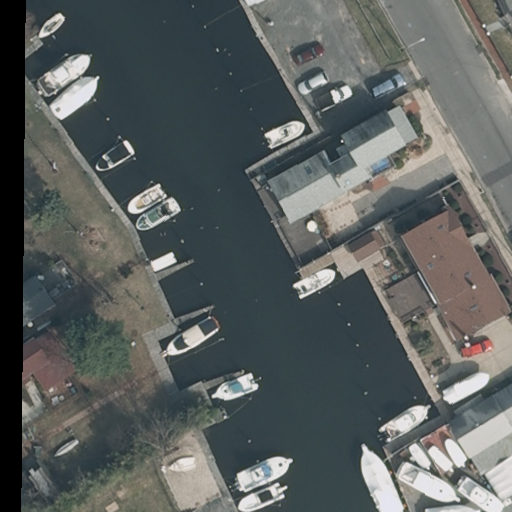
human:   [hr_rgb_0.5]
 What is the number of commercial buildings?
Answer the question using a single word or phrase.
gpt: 3

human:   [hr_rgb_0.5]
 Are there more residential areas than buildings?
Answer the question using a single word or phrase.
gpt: no

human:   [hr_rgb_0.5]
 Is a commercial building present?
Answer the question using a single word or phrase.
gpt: yes

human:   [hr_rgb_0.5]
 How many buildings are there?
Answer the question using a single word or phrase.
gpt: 7

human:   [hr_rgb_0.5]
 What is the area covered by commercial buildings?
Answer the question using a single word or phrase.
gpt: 771m2

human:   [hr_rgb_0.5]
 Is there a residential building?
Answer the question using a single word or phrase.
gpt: yes

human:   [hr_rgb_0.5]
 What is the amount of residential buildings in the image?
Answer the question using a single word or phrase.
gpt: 3

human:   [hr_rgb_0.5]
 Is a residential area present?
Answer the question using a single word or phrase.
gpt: yes

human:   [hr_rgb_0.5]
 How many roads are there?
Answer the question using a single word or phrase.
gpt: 2

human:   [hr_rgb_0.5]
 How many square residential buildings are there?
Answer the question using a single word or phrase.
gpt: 0

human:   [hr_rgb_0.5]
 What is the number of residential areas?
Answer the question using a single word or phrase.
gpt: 2

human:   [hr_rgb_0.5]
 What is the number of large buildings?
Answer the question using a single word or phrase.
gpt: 0

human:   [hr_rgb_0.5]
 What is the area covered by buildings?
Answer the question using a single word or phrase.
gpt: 1173m2

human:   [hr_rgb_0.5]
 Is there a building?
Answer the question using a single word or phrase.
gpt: yes

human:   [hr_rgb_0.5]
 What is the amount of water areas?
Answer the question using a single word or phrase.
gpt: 0

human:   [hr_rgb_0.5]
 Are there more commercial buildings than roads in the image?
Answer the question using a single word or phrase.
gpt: yes

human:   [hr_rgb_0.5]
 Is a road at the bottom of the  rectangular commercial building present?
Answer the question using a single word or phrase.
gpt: no

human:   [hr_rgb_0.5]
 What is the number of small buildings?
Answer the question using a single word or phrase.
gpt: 2

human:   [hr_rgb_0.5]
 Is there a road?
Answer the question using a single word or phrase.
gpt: yes

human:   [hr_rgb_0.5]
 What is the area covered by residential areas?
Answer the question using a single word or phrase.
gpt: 18704m2

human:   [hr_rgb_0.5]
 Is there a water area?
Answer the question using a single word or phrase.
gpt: no

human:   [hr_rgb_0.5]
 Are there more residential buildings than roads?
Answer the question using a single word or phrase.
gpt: yes

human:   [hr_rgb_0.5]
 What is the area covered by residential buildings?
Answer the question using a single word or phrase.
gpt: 299m2

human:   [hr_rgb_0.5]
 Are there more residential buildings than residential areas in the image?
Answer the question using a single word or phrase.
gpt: yes

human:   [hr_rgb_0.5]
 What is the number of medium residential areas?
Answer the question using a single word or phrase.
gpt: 0

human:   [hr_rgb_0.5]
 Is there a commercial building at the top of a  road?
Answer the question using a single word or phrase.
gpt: no

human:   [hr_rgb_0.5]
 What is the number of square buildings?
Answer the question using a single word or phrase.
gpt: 0

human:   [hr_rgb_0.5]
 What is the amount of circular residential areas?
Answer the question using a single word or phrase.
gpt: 0

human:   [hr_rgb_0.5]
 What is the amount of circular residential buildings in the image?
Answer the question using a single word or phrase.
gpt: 0

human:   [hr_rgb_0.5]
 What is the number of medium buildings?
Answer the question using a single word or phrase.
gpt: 5

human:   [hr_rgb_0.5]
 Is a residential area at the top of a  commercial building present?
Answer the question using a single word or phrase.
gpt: no

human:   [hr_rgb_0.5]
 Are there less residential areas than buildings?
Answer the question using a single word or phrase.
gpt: yes

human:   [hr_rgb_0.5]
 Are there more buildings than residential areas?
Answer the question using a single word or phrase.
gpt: yes

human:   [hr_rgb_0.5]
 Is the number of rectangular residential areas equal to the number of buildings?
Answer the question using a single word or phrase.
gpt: no

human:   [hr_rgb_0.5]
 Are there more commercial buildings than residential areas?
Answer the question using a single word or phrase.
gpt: yes

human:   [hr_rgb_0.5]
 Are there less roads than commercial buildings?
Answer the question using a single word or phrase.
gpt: yes

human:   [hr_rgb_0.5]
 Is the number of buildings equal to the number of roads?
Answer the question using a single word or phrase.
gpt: no

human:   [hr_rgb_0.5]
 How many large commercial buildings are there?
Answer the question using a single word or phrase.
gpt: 0

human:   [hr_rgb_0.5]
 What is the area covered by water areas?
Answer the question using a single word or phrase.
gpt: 0m2

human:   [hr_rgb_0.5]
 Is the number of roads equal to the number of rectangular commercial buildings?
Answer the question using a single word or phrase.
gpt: no

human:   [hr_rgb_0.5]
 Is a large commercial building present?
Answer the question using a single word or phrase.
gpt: no

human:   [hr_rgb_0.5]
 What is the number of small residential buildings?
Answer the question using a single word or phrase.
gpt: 2

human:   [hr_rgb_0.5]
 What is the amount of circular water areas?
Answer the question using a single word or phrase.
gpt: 0

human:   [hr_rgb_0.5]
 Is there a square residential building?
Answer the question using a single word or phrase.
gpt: no

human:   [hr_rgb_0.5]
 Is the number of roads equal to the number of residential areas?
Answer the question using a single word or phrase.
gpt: yes

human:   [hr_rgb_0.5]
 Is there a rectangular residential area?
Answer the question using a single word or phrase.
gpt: yes

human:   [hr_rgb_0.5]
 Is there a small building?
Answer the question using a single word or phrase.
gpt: yes

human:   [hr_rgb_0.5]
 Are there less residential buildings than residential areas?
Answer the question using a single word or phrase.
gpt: no

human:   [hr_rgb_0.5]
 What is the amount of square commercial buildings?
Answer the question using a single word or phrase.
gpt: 0

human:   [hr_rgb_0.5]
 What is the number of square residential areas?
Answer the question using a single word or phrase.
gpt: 0

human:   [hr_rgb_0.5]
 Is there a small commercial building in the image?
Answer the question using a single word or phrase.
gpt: no

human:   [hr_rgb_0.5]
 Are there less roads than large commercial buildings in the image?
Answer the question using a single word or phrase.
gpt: no

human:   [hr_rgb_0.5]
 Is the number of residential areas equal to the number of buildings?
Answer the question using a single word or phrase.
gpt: no

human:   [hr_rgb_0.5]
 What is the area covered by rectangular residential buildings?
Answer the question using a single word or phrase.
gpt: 299m2

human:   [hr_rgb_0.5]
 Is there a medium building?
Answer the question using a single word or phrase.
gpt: yes

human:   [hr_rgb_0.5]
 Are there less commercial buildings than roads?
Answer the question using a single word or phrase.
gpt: no

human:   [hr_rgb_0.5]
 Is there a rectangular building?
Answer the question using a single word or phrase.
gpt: yes

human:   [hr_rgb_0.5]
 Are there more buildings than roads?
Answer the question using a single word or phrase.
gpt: yes

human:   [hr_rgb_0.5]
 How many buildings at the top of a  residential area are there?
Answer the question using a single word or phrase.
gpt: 7

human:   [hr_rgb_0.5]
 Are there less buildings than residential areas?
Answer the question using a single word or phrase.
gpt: no

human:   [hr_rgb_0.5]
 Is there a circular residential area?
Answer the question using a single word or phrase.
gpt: no

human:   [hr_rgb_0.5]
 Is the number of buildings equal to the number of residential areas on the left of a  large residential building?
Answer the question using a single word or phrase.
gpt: no

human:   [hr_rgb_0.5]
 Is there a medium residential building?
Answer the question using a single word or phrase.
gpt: yes

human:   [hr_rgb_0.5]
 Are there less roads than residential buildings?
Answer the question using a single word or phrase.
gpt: yes